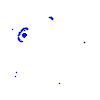
Particle: pion